高三 · 逻辑题
如图是一结构图, 在 $\square$ 处应填入（ )

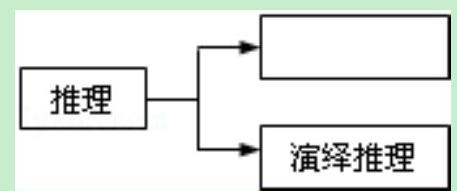
A. 合情推理
B.三段论推理
C. 类比推理
D.归纳推理
答案: A
解析: 解答: $\because$ 推理包含合情推理与演绎推理, $\therefore$ 根据结构图可知, 空白处为“合情推理”,故选: A.

分析: 本题主要考查了结构图, 解决问题的关键是根据反映的要素之间关系是从属关系, 即可得出结论.